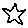
Label: star